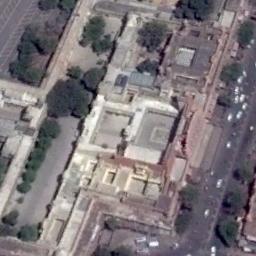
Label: palace